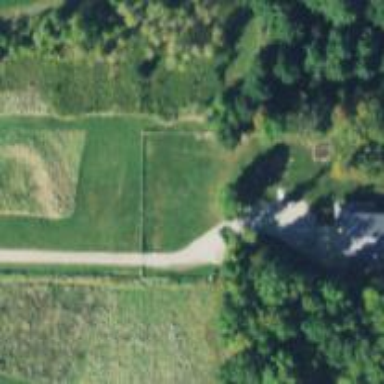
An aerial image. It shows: Driveway.